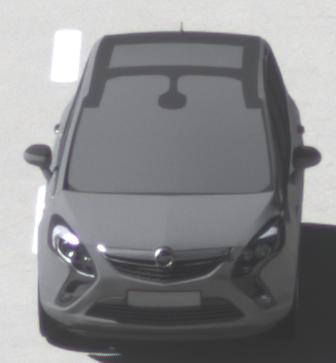
Make: Opel
Model: Zafira Tourer 1.8
Detailed model: Zafira (C) Tourer
Model produced from: 2012/01
Model produced until: 2015/06
Doors: 5
Color: gray
Road condition: dry road
Daytime: morning or afternoon
Contrast: high contrast